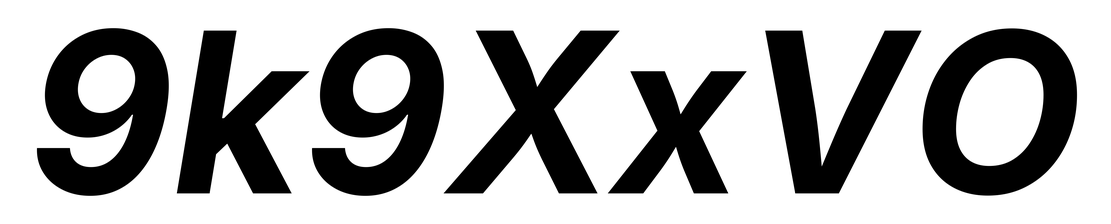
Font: Inter-Italic_Bold_Italic